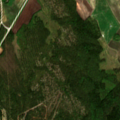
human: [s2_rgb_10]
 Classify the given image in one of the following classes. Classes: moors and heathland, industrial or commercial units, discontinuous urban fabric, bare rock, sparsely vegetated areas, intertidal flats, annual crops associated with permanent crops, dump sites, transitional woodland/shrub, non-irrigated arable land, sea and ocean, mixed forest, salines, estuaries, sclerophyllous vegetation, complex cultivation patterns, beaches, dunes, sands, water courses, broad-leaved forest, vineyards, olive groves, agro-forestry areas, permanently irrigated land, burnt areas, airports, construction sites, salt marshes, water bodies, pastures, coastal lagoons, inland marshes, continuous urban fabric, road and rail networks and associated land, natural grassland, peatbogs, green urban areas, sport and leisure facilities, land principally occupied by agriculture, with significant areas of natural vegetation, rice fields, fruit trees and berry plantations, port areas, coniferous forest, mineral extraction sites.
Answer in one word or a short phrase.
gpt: non-irrigated arable land, land principally occupied by agriculture, with significant areas of natural vegetation, coniferous forest